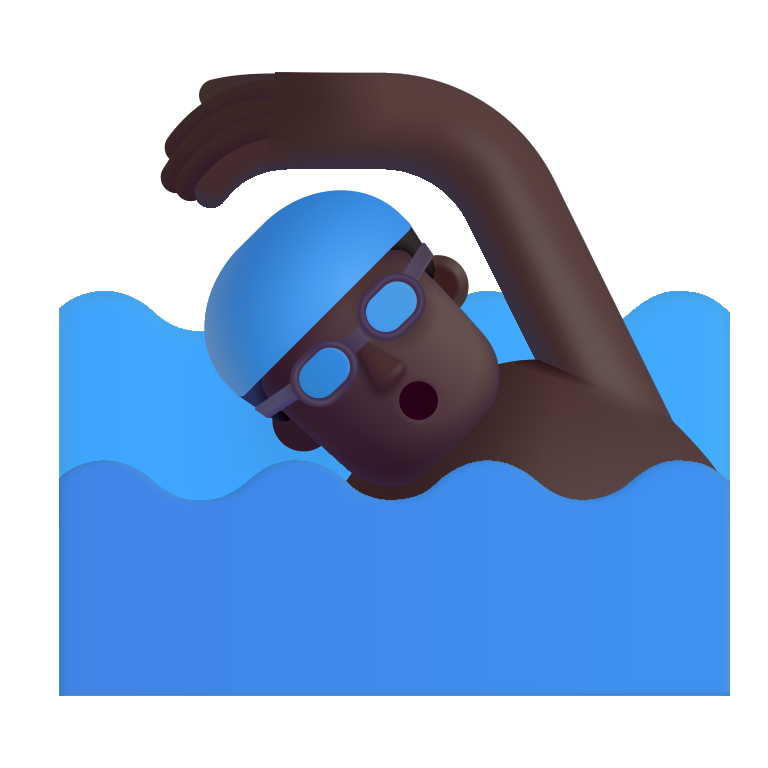
man swimming color dark